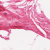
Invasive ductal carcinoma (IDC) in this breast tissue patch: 0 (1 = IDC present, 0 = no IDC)